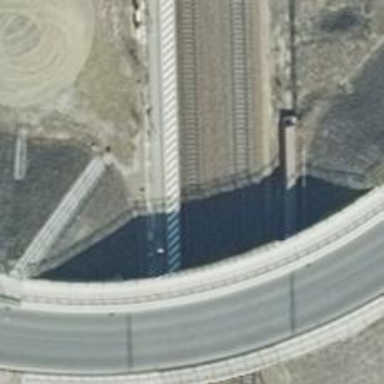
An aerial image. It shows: Stop position for public transport on the railway.